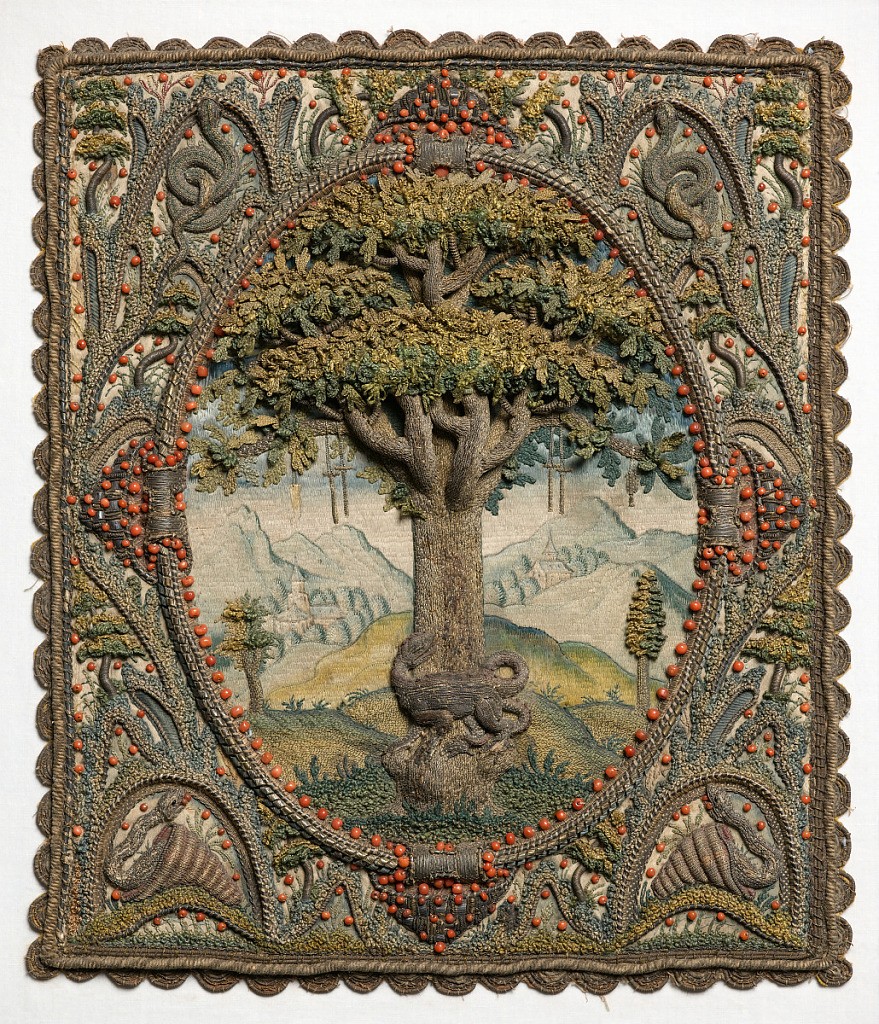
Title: Panel for a cabinet door
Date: late 16th–early 17th century
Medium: silk, metal wire, metal strips, coral beads, cotton, linen Technique: raised embroidery Label: silk embroidered with silk, metal threads and coral beads
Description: Small panel of embroidery in high relief of a tree in an oval with an elaborate framework.  The field is filled by an oak tree with dimensional leaves in shades of green. The trunk and branches are very dimensional, and are worked in silver metallic thread, now tarnished. At the base of the tree is a salamander, also in silver metallic thread. The background shows a landscape worked in pale silks with mountains and buildings, possibly a monastery. From the limbs of the tree hang crutches, a wax leg, and a censer.
The oval is surrounded by a row of coral beads and two rows of couched metal thread. The framework is embroidered with plant forms; in the two upper corners are coiled serpents, and in the two lower corners serpents emerge from cornucopias. The framework is accented accented throughout with coral beads and edged with a scalloped lace, probably added later.